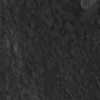
Atmospheric dust classification: not_dusty